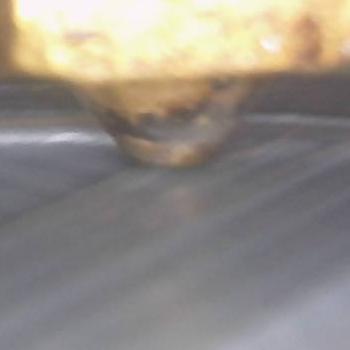
Flow rate: 89%